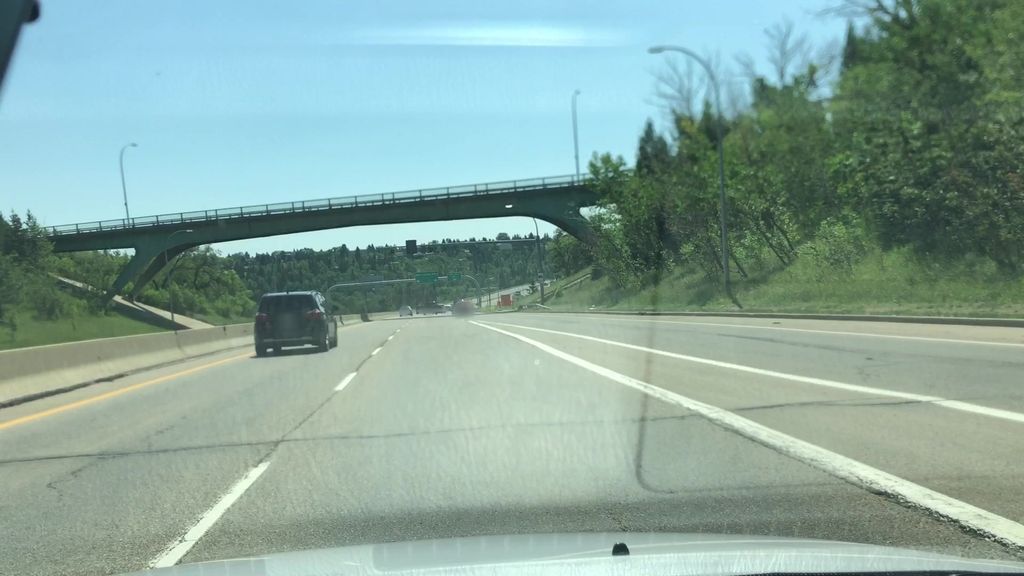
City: edmonton